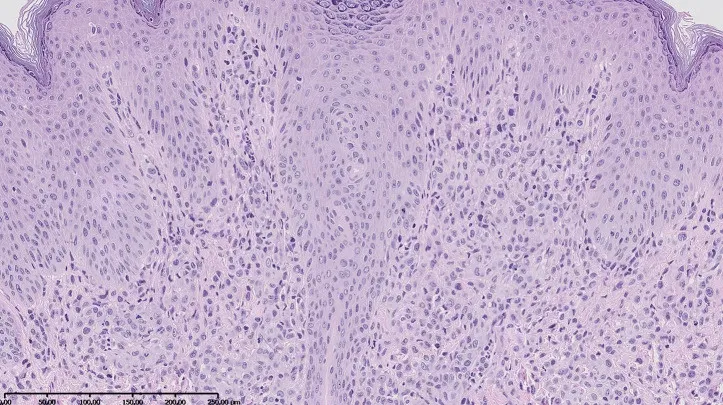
Skin biopsy revealed diffuse infiltration by histiocytes positive for CD45 and CD68 and negative for S100 and CD1a. Hematoxylin-eosin stain; magnification, x10.
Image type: pathology (h&e)